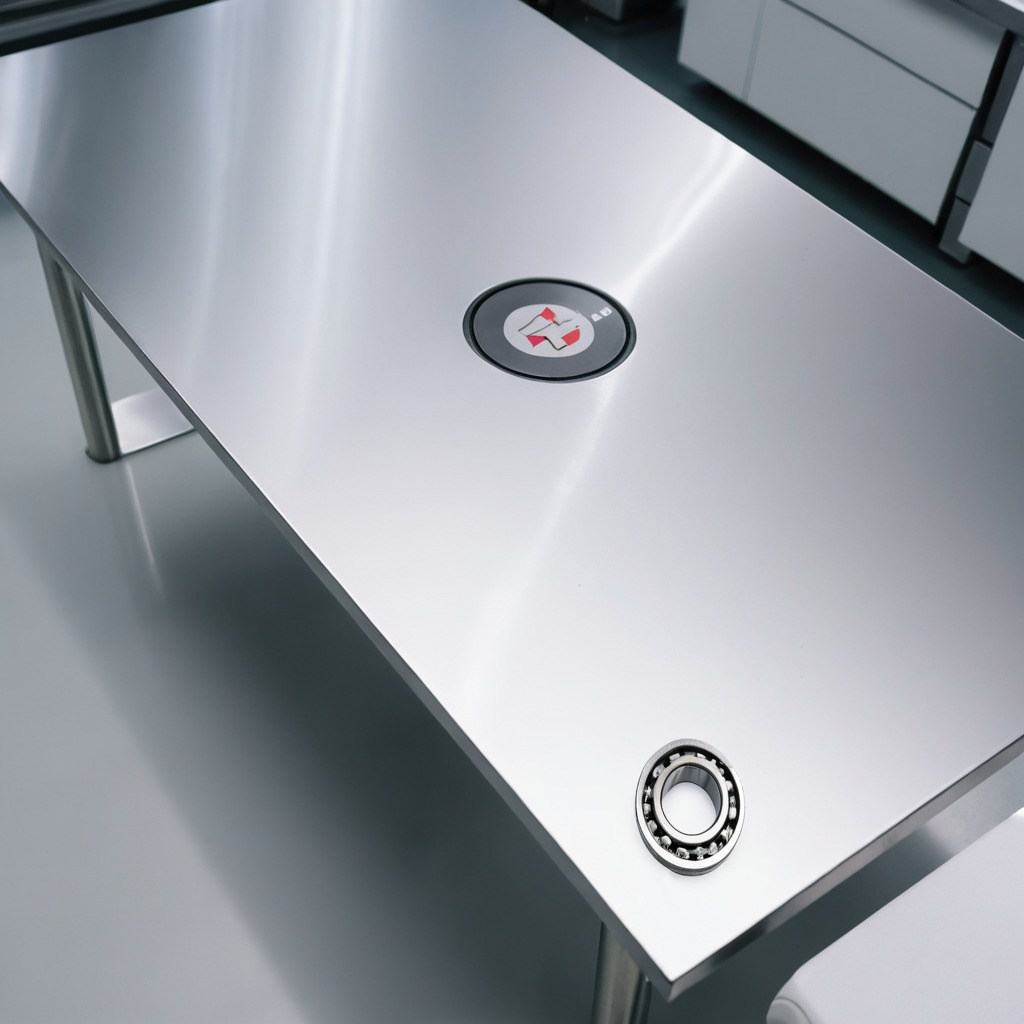
A metal ball bearing is lying on a stainless steel table in a high-end prototyping lab.